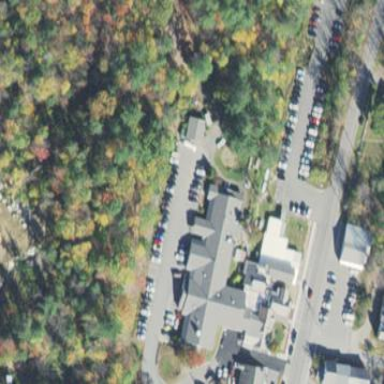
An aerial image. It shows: Hospital providing healthcare services.